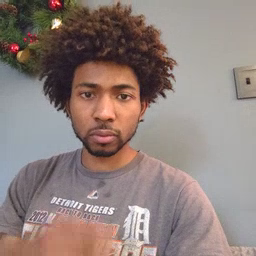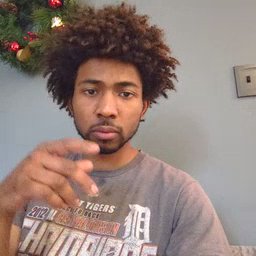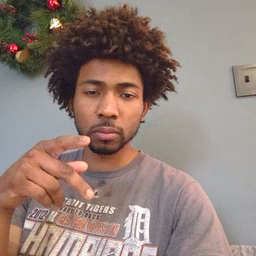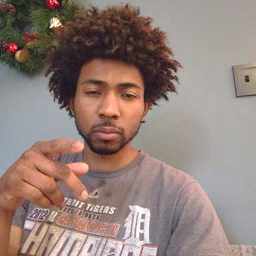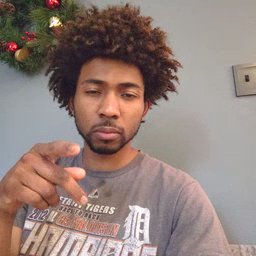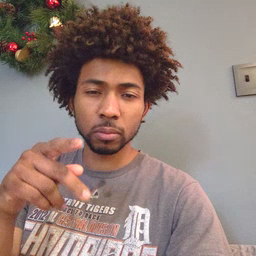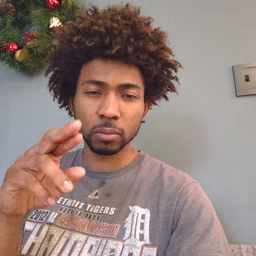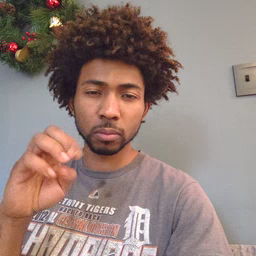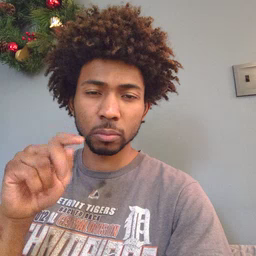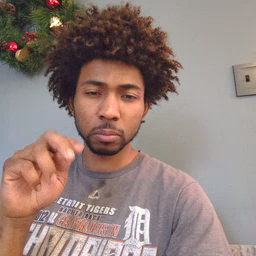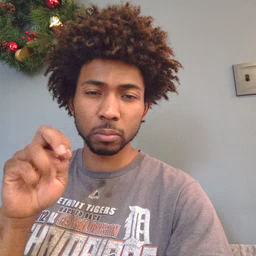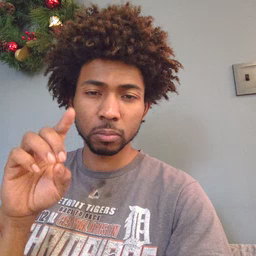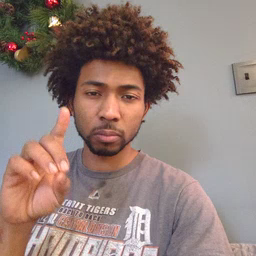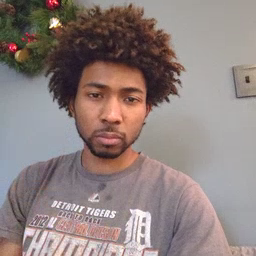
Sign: pretend